Question: I'd like to do the following plot using ggplot:

Here is an example of the structure of my df (sort of, draw not to scale with the data):
'''
example.df = data.frame(mean = c(0.3,0.8,0.4,0.65,0.28,0.91,0.35,0.61,0.32,0.94,0.1,0.9,0.13,0.85,0.7,1.3),
std.dev = c(0.01,0.03,0.023,0.031,0.01,0.012,0.015,0.021,0.21,0.13,0.023,0.051,0.07,0.012,0.025,0.058),
class = c("1","2","1","2","1","2","1","2","1","2","1","2","1","2","1","2"),
group = c("group1","group2","group1","group2","group1","group2","group1","group2","group1","group2","group1","group2","group1","group2","group1","group2"))
'''
This data frame consists of 16 replicates, each with a given mean and a given standard deviation.
For each replicate I'd like to plot the confidence intervals, where the big dot in my figure example is the mean estimate, and the length of the bar is twice the standard deviation.
Also I'd like to plot two different replicates in the same line but with different coloring, coloring it by class, red is class 1 and blue is class 2.
Finally, I'd like to divide the whole plot into two panels (in the same row) corresponding to the two different groups.
I tried looking into this site, <URL>.
Is there a good way to do this using ggplot or standard r pkg libraries?
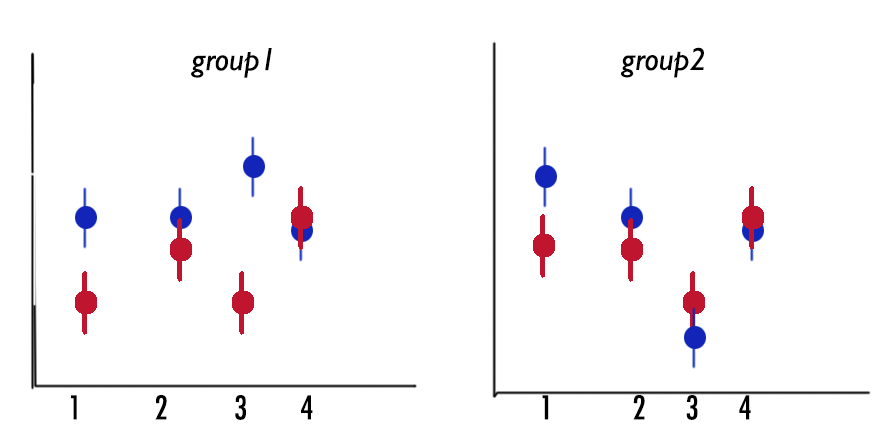
Answer: I suppose that sample data frame you provided isn't build in appropriate way because all values in 'group1' have 'class' '1', and in 'group2' all are class '2'. So I made new data frame, added also new column named 'replicate' that shows number of replicate (four replicates (with two 'class' values) in each 'group').
'''
example.df = data.frame(mean = c(0.3,0.8,0.4,0.65,0.28,0.91,0.35,0.61,0.32,0.94,0.1,
0.9,0.13,0.85,0.7,1.3),
std.dev = c(0.01,0.03,0.023,0.031,0.01,0.012,0.015,0.021,0.21,
0.13,0.023,0.051,0.07,0.012,0.025,0.058),
class = c("1","2","1","2","1","2","1","2","1","2","1",
"2","1","2","1","2"),
group = rep(c("group1","group2"),each=8),
replicate=rep(rep(1:4,each=2),time=2))
'''
Now you can use 'geom_pointrange()' to get points with confidence intervals and 'facet_wrap()' to make plot for each group.
'''
ggplot(example.df,aes(factor(replicate),
y=mean,ymin=mean-2*std.dev,ymax=mean+2*std.dev,color=factor(class)))+
geom_pointrange()+facet_wrap(~group)
'''